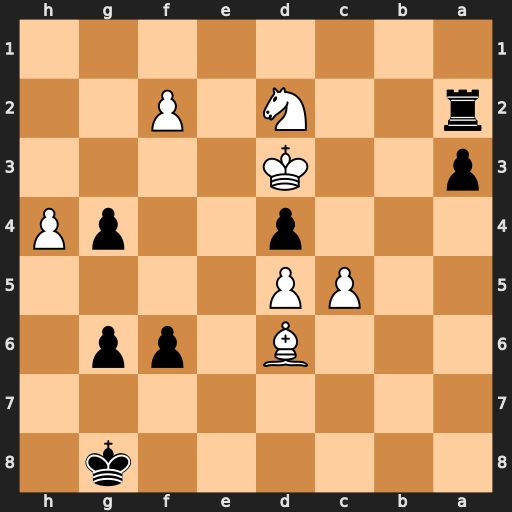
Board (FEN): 6k1/8/3B1pp1/2PP4/3p2pP/p2K4/r2N1P2/8
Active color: b
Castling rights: -
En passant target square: -
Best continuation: Rxd2+ Kxd2 a2 c6 a1=Q